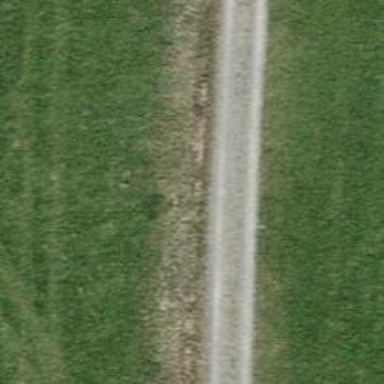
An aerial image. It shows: Gravel track with grade3 tracktype.